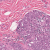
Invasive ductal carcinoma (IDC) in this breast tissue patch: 0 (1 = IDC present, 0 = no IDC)